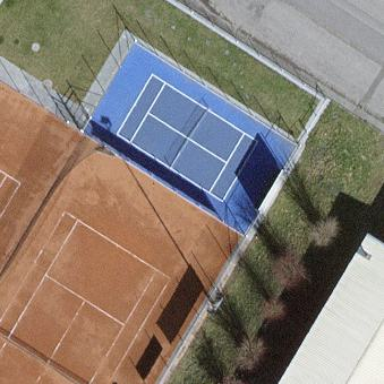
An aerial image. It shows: Tennis court in leisure pitch.